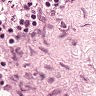
Metastatic tissue present: no